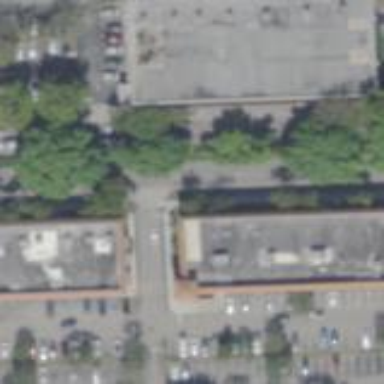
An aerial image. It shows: Parking area with surface.